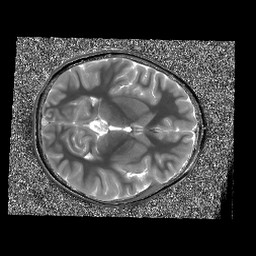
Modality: T1map
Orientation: axial
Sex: female
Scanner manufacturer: siemens
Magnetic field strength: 3 T
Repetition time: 5 s
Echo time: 0.00368 s